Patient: sex M, age 57
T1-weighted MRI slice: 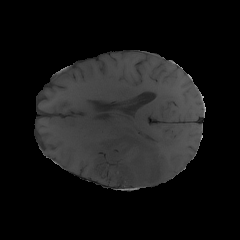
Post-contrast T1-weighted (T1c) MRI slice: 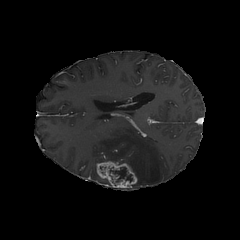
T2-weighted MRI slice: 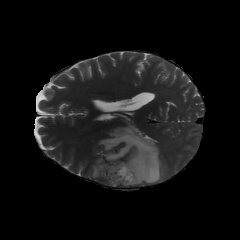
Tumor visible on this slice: yes
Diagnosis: Glioblastoma, IDH-wildtype
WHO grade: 4